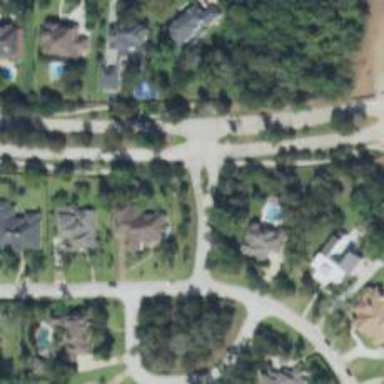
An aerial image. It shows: Residential road.